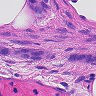
Metastatic tissue present: yes